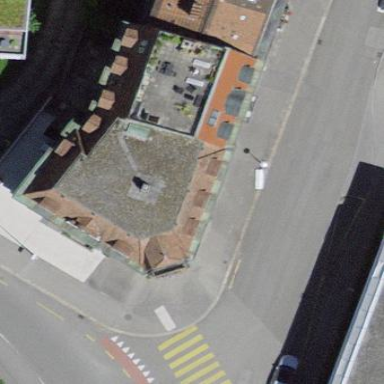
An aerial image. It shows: Traditional saltbox-shaped apartment building with roof made of roof tiles.